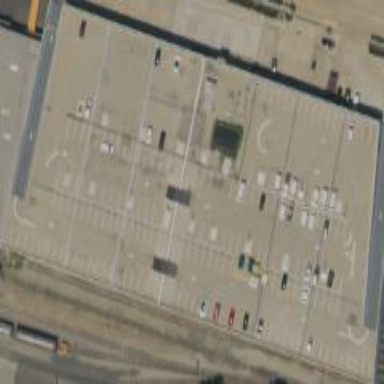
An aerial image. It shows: Warehouse.